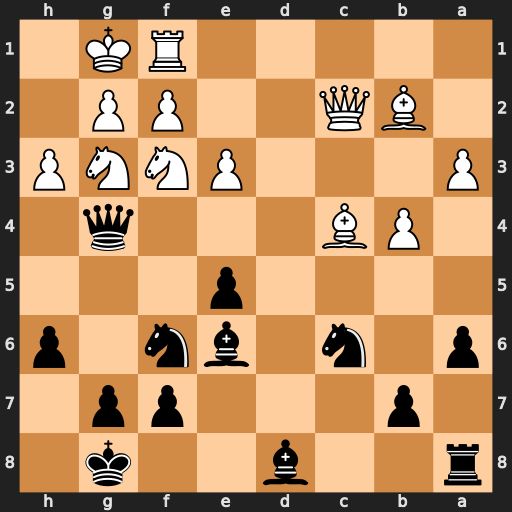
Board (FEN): r2b2k1/1p3pp1/p1n1bn1p/4p3/1PB3q1/P3PNNP/1BQ2PP1/5RK1
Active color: b
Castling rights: -
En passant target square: -
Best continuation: Qxc4 Qxc4 Bxc4